Field crop: maize
Growth stage: 2
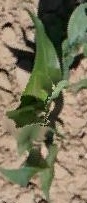
Species: maize